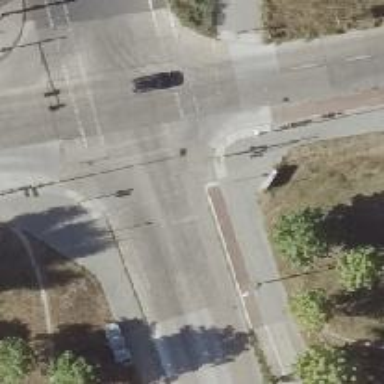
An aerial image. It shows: Road with "give way" sign.